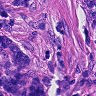
Metastatic tissue present: yes